Question: '''
par(mfrow=c(1,2))
plot(1:12, log = "y")
plot(1:2, xaxs = "i")
'''

However, when I try to do a side-by-side densityplot the plots get output seperately:
'''
# load the stud.recs dataset
library(UsingR)
par(mfrow=c(1,2))
densityplot(stud.recs$sat.v)
densityplot(stud.recs$sat.m)
'''
Why is 'par(mfrow=c(1,2))' not working for the density plots?
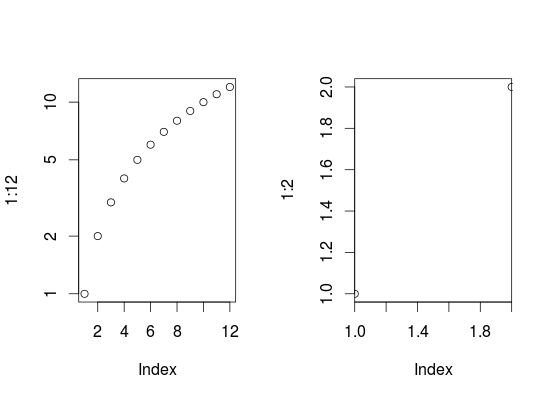
Answer: 'densityplot' produces lattice plots (which are different to base plots).
So in order to have them side by side you need to do:
'''
library(UsingR)
par(mfrow=c(1,2))
a <- densityplot(stud.recs$sat.v)
b <- densityplot(stud.recs$sat.m)
#this is the print.lattice method below
# ?print.trellis for help
print(a, position = c(0, 0, 0.5, 1), more = TRUE)
print(b, position = c(0.5, 0, 1, 1))
'''